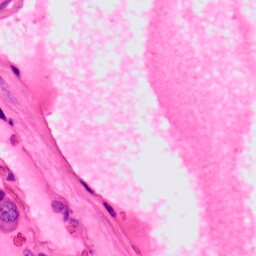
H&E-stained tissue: Lung